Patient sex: F
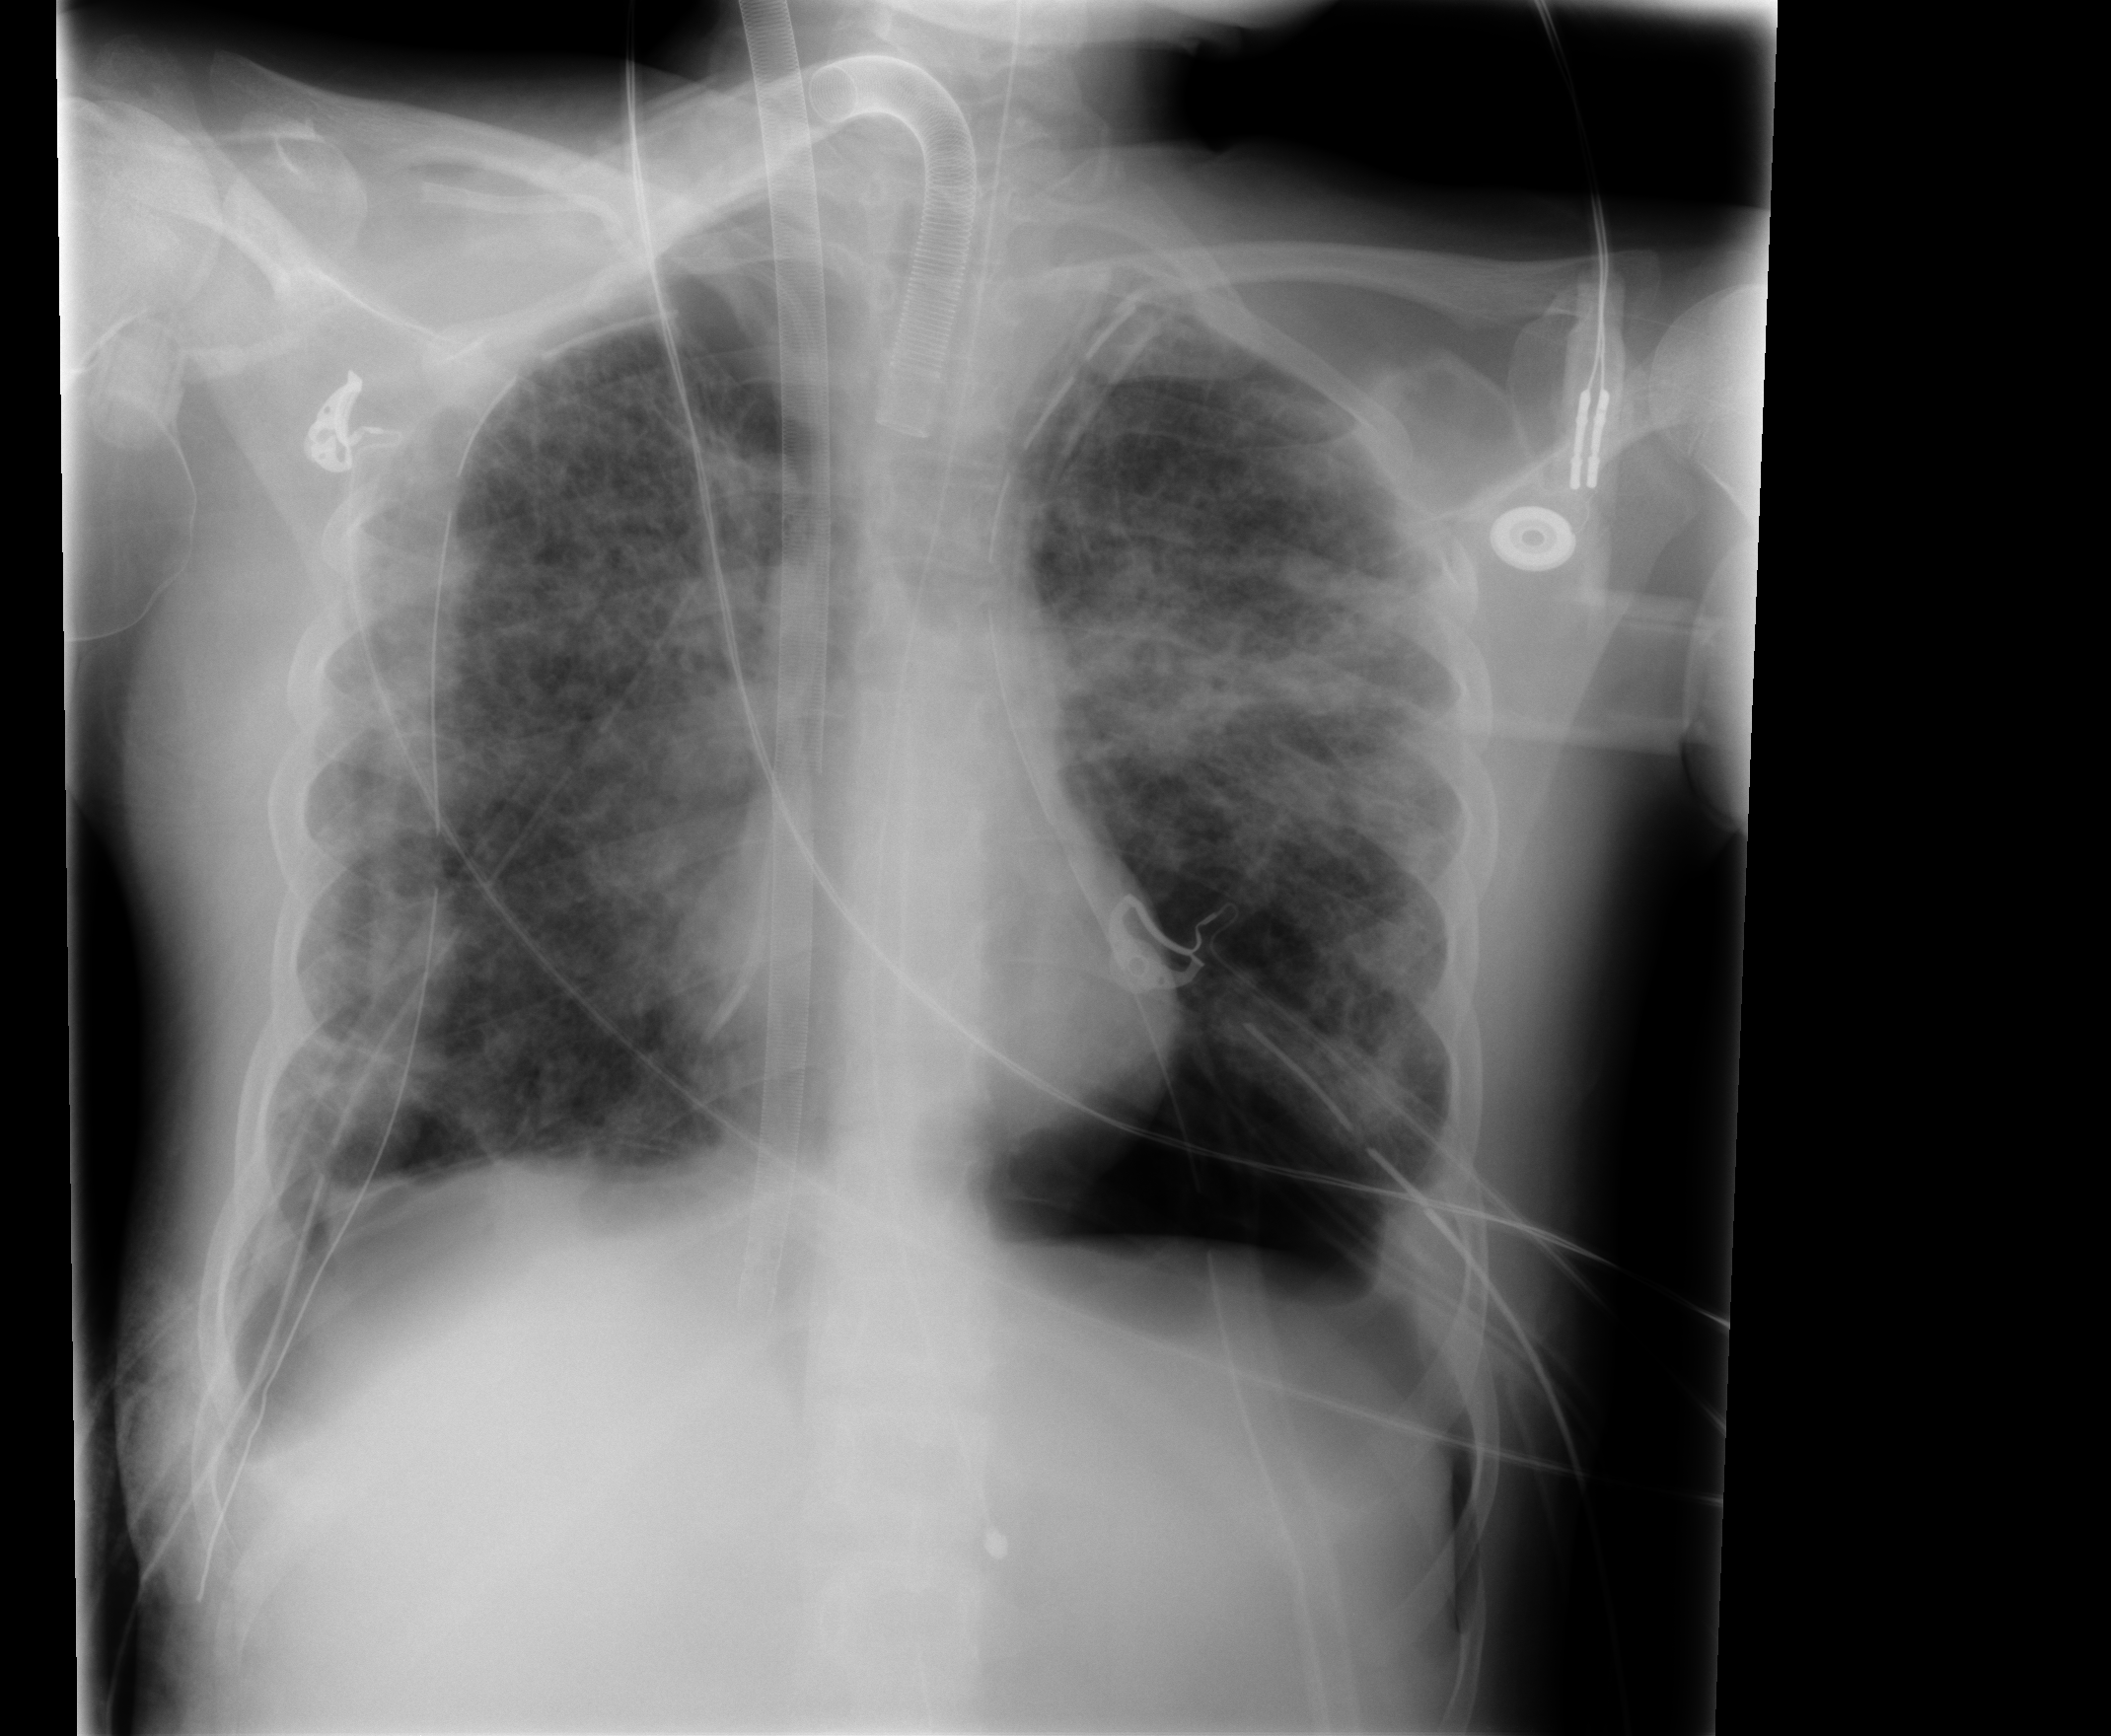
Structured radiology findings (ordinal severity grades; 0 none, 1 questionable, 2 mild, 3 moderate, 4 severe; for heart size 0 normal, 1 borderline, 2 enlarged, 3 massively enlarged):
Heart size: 0
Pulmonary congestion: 2
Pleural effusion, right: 0
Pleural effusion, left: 2
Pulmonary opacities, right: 3
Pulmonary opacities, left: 3
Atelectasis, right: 0
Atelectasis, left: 0